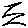
Label: zigzag